Question: This issue is under Chrome Version 39.0.2171.95 m.

So I have the above. You can see that the element (it's some text) has a 'color' set (via a .css file) - however, the is setting the background to the same colour. This code:
'''
background: rgb(255, 145, 0)
'''
It cannot be disabled and I cannot find it anywhere in my code. Where might this be being picked up from? It's not in my .css or within my .php script. Where does the come from if not within a .css file?
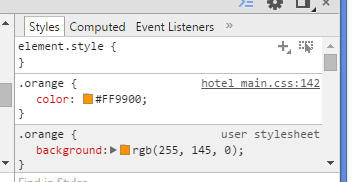
Answer: The Google Chrome plug-in <URL> was causing the issue. Once removed, all OK.